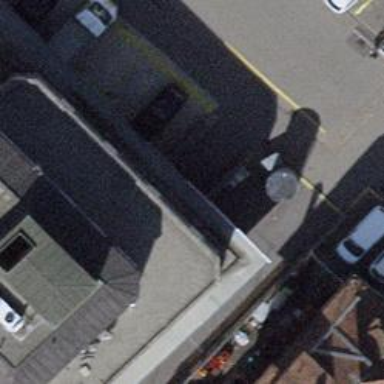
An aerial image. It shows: Parking entrance.